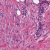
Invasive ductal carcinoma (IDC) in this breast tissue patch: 0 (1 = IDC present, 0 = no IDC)